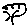
Label: tree